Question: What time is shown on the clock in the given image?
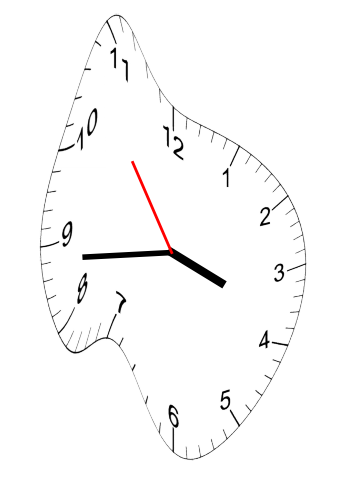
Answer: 03:43:54